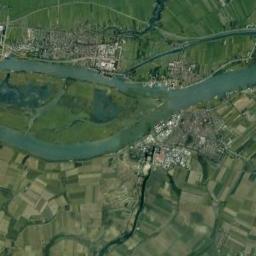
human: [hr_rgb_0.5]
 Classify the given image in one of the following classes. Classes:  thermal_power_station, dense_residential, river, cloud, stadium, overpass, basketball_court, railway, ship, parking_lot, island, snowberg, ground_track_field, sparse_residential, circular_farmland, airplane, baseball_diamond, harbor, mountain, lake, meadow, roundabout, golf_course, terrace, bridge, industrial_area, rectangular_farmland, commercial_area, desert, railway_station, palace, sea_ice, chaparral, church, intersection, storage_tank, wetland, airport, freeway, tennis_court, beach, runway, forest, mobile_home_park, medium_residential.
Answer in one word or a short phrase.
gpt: river